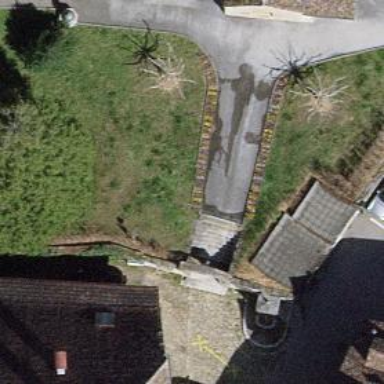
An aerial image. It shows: Alleyway designated as service road.